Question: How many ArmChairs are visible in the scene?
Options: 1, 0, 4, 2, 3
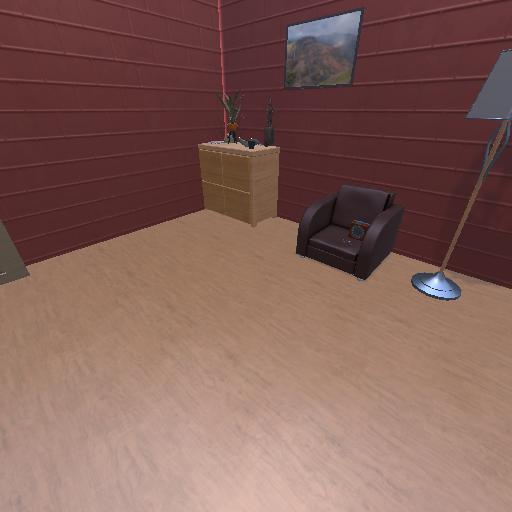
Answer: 1